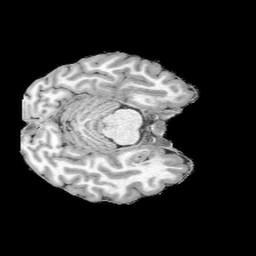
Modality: UNIT1
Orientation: axial